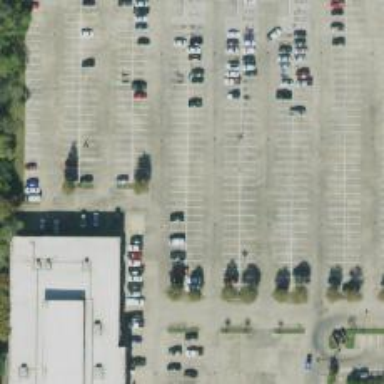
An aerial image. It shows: Parking space.